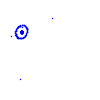
Particle: pion